Field crop: maize
Growth stage: 2
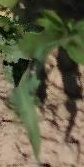
Species: maize